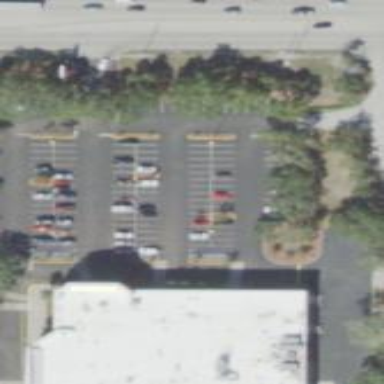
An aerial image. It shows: Parking area with surface.